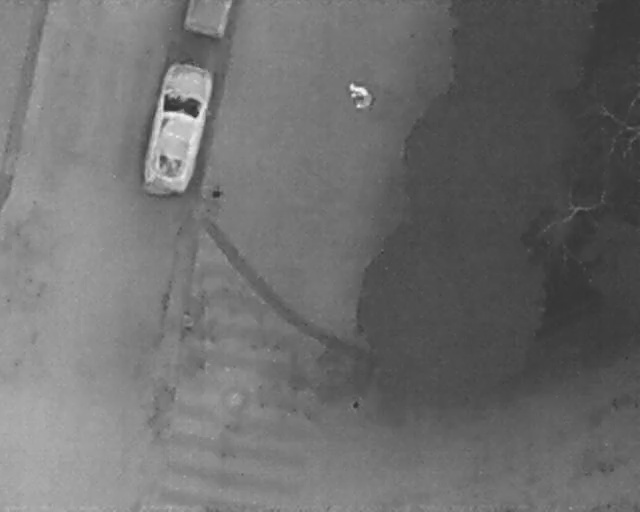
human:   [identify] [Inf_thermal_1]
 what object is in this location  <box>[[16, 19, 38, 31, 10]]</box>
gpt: <ref>1 large car at the top left</ref>

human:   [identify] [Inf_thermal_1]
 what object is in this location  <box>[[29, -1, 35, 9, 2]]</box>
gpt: <ref>1 medium car at the top</ref>